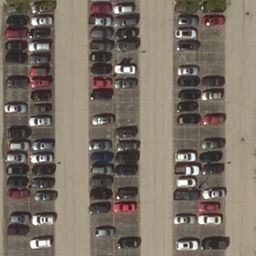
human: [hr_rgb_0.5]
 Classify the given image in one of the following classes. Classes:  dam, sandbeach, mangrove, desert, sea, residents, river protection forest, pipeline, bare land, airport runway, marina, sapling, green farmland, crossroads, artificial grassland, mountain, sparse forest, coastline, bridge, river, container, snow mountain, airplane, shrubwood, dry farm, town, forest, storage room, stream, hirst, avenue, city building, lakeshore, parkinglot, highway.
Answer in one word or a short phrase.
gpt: parkinglot